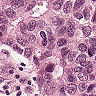
Metastatic tissue present: yes